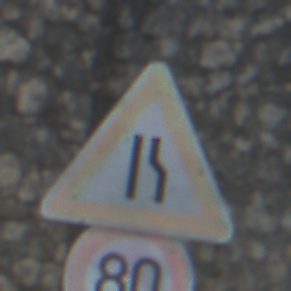
Verkehrszeichen: EinseitigVerengteFahrbahnRechts
Zusatzzeichen unten: Geschwindigkeit80
Umgebung: Outdoor, Suburban
Tageszeit: MorningAfternoon
Wetter: PartlyCloudy
Licht: Natural
Jahreszeit: NotSpecified
Kontrast: LowContrast